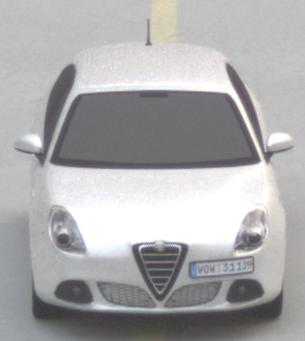
Make: Alfa Romeo
Model: Giulietta 1.4 TB 16V
Detailed model: Giulietta (940)
Model produced from: 2010/05
Model produced until: 2013/03
Doors: 5
Color: white
Road condition: dry road
Daytime: morning or afternoon
Contrast: low contrast